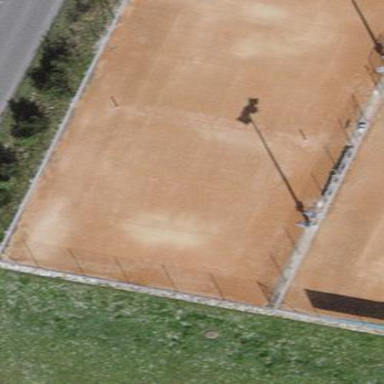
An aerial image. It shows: Tennis court in leisure pitch.